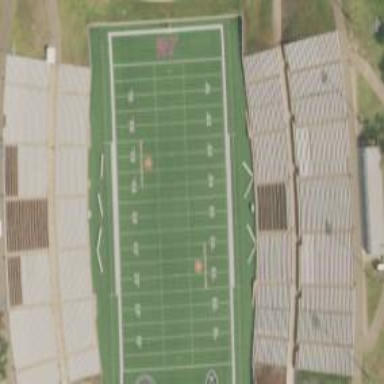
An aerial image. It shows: Pitch for American football with artificial turf surface.